Field crop: maize
Growth stage: 2
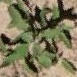
Species: atriplex